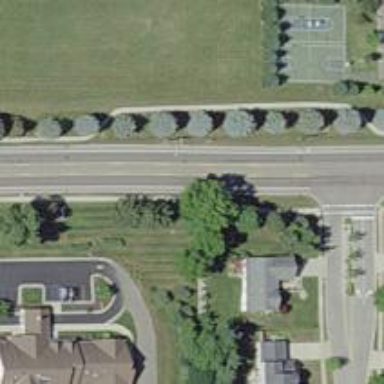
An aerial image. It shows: Footway.